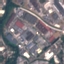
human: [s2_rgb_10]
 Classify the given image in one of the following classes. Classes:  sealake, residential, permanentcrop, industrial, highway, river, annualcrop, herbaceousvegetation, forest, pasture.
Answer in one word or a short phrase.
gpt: Industrial